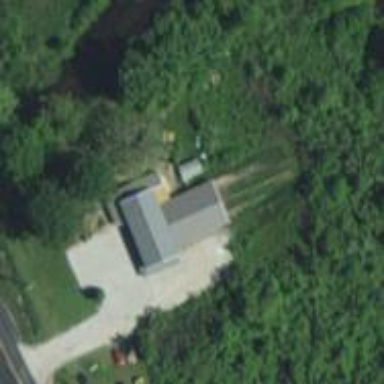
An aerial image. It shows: Veterinary facility.